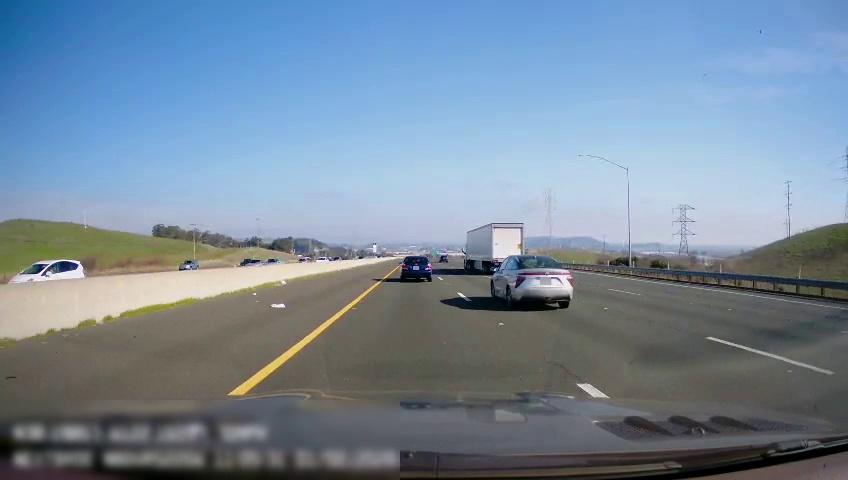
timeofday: Day
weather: Sunny
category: Drivable Space
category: Vehicles | Other LV
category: Vehicles | Car
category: Vehicles | Car
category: Vehicles | SUV
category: Vehicles | Car
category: Vehicles | Car
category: Vehicles | Car
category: Vehicles | Car
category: Vehicles | Car
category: Vehicles | Car
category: Lanes | Current Lane
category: Lanes | Current Lane
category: Lanes | Alternate Lane
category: Lanes | Alternate Lane
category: Lanes | Alternate Lane
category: Traffic | Signs